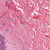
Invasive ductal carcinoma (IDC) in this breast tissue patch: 0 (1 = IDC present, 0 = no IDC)